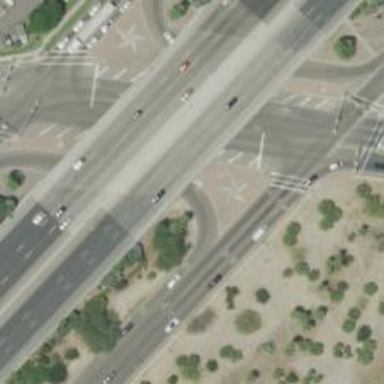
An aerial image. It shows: Secondary link road leading to turnaround junction.